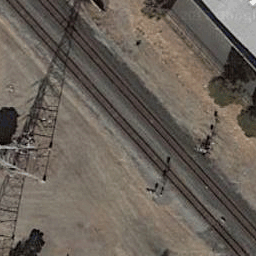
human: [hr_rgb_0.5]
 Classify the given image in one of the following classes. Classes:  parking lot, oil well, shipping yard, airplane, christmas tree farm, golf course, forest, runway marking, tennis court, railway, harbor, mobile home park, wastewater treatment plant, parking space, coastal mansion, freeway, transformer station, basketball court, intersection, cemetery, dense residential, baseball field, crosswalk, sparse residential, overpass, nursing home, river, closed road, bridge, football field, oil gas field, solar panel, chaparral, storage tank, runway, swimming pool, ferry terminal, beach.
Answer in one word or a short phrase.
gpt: railway